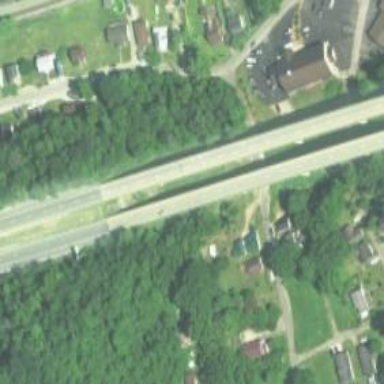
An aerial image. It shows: Man-made bridge.